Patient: sex M, age 42
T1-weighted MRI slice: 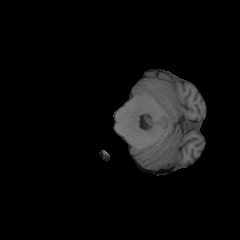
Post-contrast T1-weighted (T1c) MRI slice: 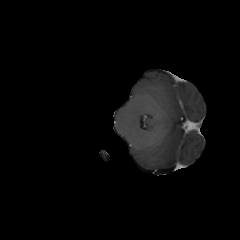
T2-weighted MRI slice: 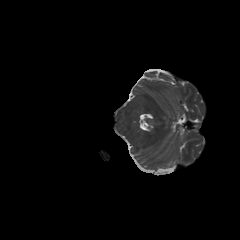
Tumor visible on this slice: no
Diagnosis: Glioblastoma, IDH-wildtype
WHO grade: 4